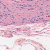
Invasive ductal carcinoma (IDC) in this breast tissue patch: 1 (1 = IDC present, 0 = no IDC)